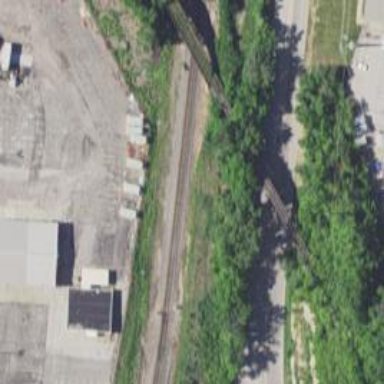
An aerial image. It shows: Abandoned railroad bridge.